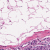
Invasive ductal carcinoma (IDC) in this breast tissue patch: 0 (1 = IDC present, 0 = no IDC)